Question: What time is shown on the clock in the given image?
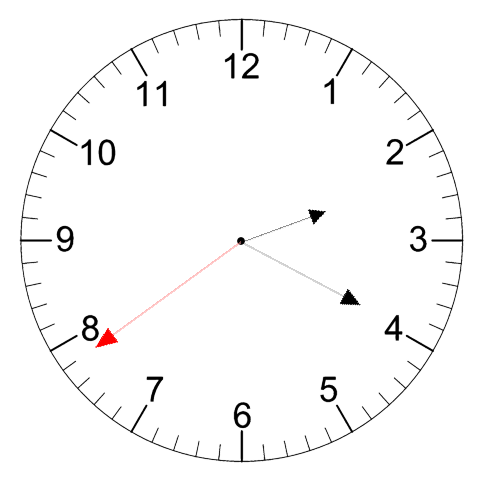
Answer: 02:19:39